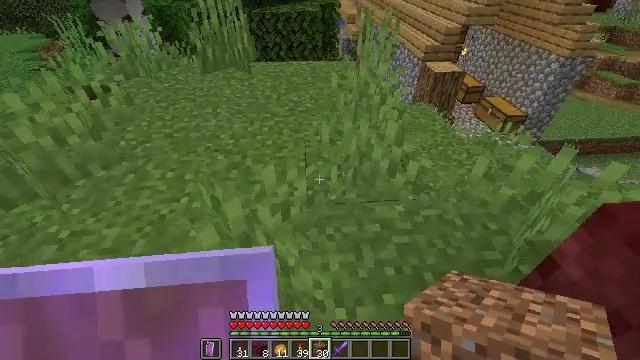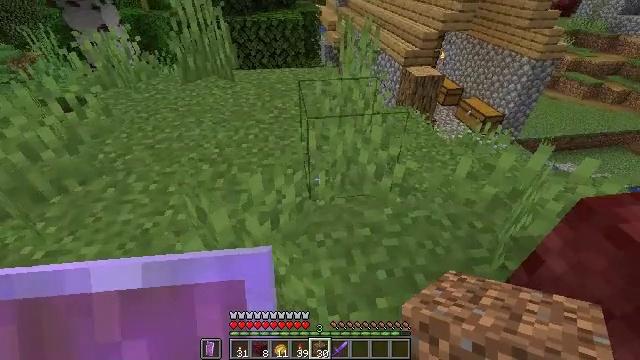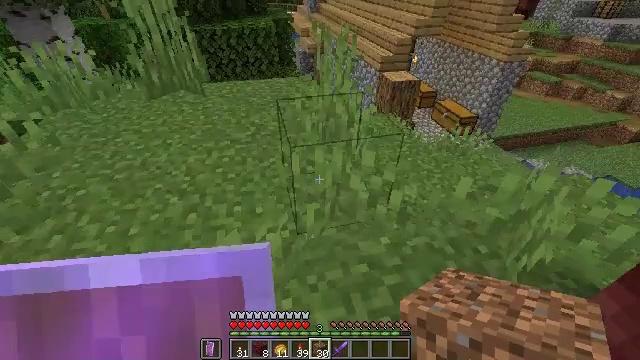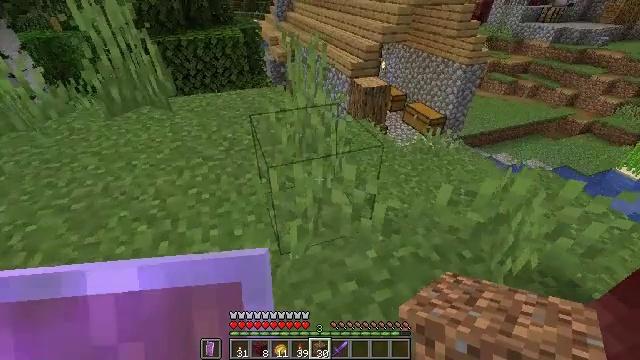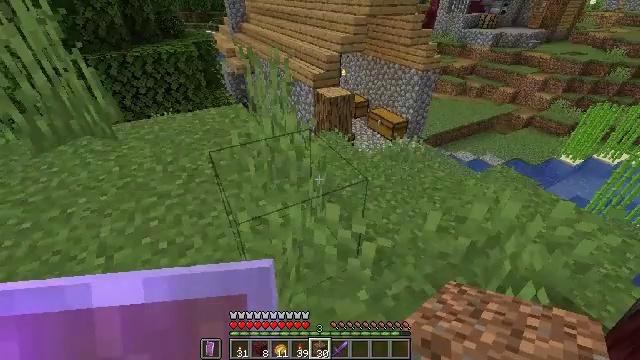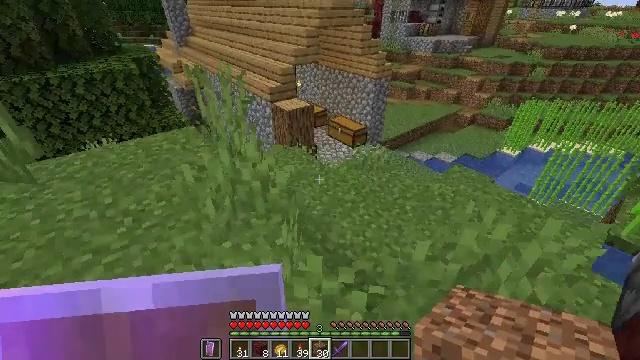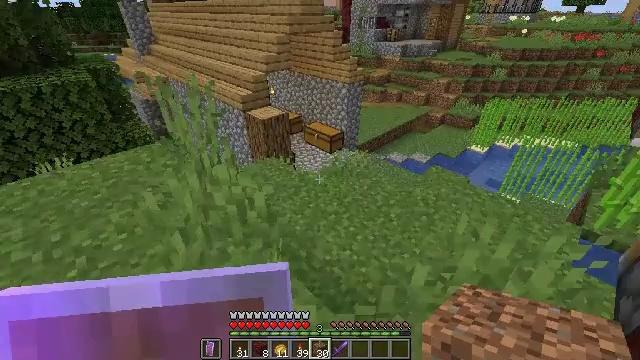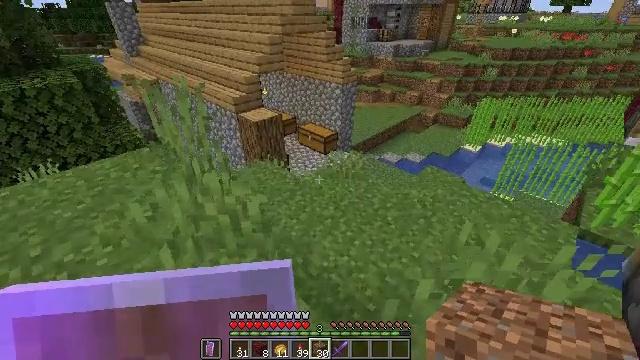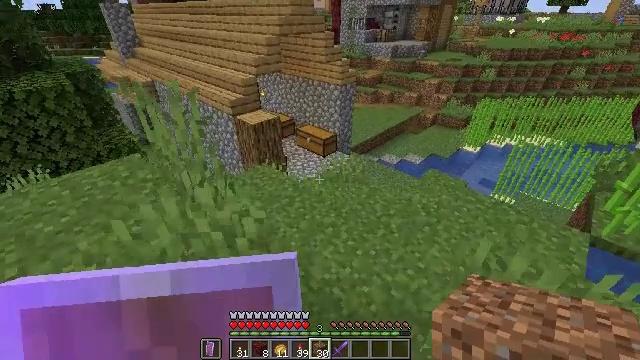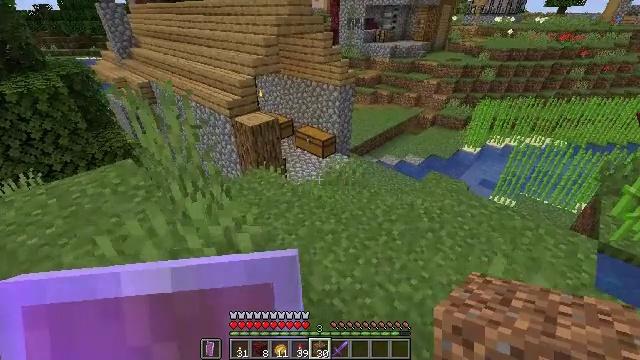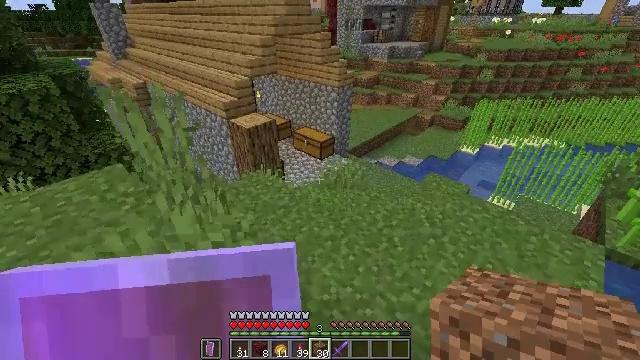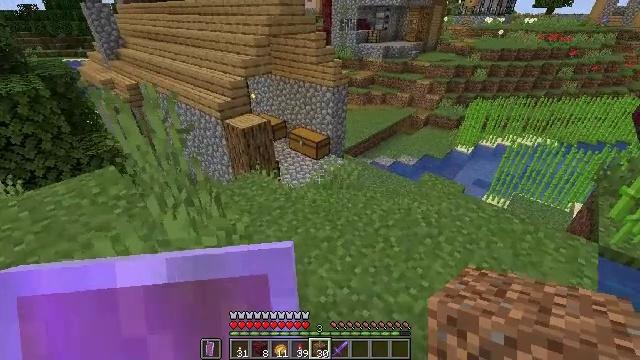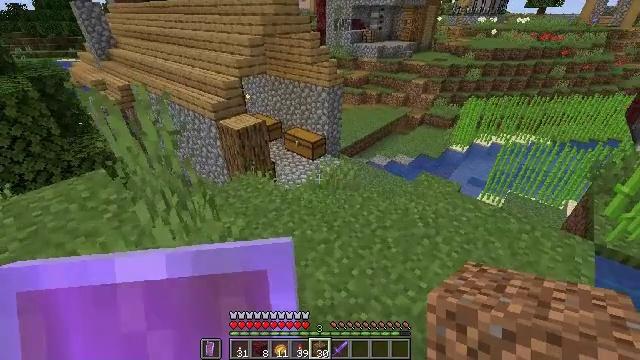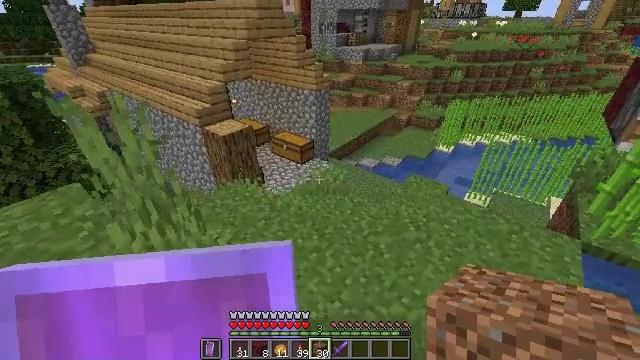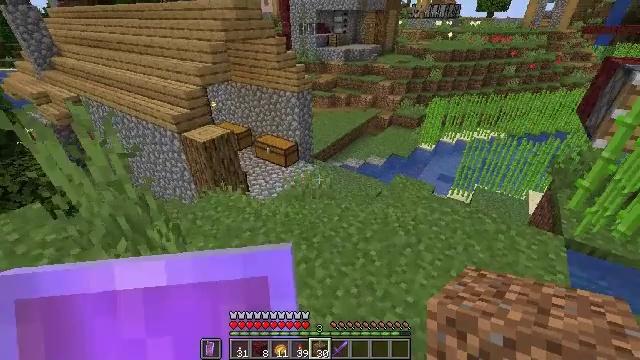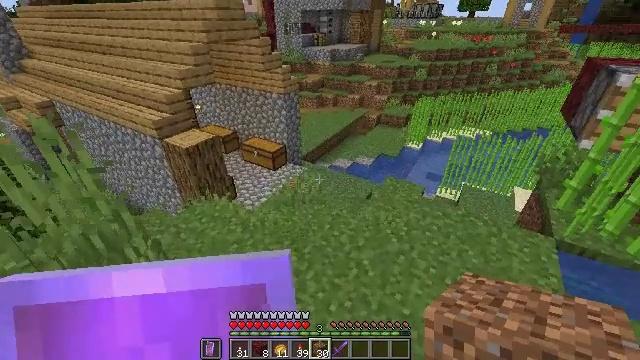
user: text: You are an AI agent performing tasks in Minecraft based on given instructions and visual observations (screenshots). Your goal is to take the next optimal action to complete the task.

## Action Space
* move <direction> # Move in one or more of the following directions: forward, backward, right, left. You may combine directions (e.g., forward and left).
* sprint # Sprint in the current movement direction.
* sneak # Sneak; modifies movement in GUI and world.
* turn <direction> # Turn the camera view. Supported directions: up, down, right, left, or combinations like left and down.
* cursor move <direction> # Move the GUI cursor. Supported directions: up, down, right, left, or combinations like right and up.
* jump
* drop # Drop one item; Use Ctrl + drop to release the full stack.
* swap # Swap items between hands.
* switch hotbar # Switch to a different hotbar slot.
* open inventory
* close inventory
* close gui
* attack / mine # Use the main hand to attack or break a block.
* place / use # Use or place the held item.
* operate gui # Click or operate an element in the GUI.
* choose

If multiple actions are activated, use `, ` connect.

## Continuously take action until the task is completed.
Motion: motion action
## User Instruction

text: Collect the white banner for decoration.
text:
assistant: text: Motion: move forward, turn right and up
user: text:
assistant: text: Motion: move forward, turn right and up
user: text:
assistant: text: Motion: move forward, turn right and up
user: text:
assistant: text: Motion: move forward, turn right and up
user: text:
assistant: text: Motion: move forward, turn right and up
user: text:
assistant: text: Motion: move forward, turn right
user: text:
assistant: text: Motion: move forward, turn right
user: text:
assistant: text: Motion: move forward
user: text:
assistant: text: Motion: no_op
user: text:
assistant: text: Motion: no_op
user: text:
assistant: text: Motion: turn right
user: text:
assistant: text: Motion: move forward, turn right
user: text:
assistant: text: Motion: move forward, turn right
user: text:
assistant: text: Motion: turn right
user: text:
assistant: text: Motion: move forward, turn right
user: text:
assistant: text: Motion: move forward
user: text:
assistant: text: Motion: move forward, turn right
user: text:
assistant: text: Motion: move forward, turn right
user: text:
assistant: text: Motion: move forward, turn right
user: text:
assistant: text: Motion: move forward, turn right
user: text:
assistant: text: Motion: move forward
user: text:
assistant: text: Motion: move forward, turn right
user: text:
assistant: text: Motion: move forward, turn right
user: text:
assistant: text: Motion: move forward
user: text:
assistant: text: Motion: move forward
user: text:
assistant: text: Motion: move forward
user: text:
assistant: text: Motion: move forward
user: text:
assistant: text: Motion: move forward
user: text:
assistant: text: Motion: move forward
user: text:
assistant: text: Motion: move forward